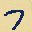
Label: 7